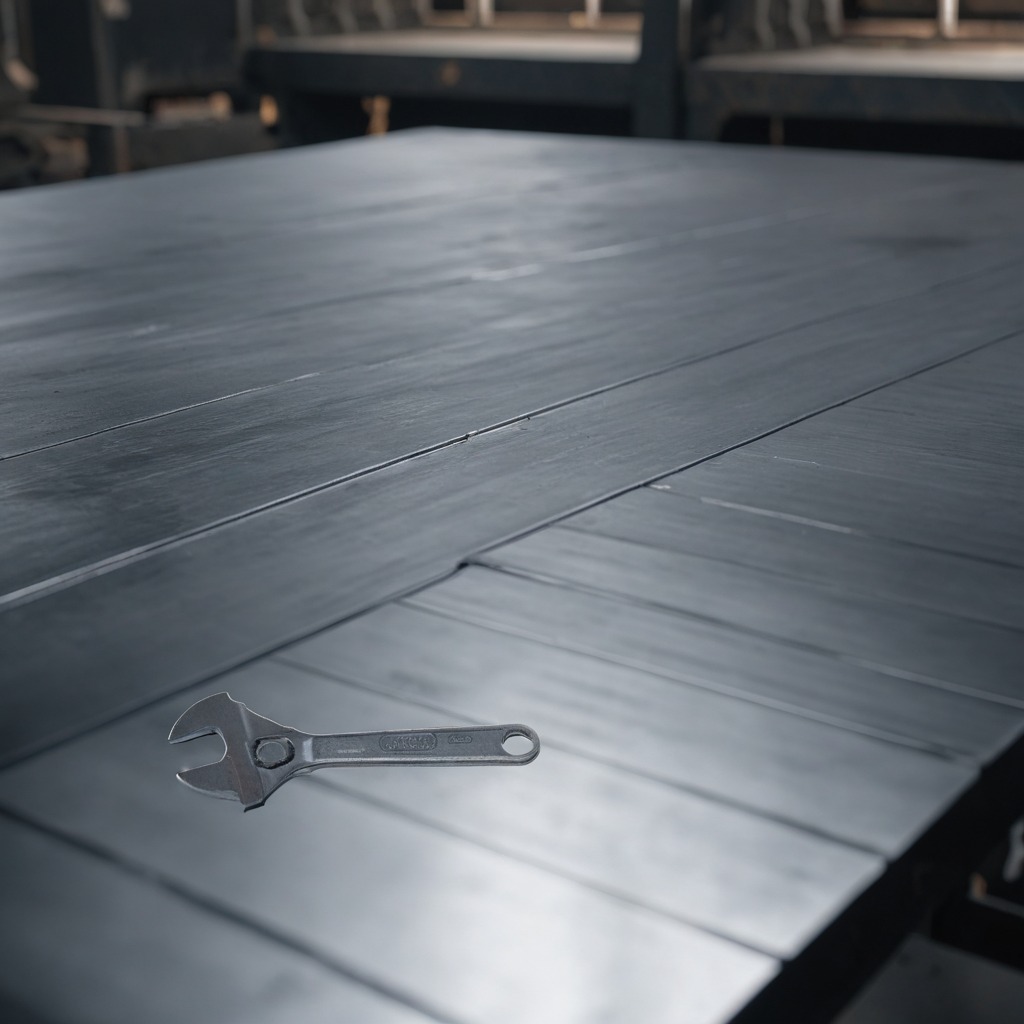
A wrench is lying on the cold steel table in a mining workshop.